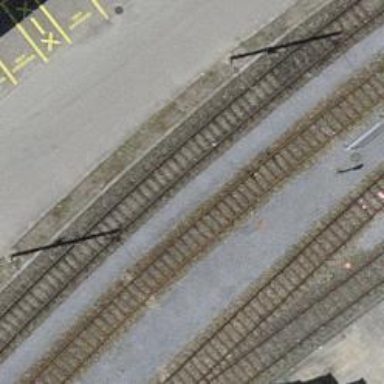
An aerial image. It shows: Railway yard with one track.